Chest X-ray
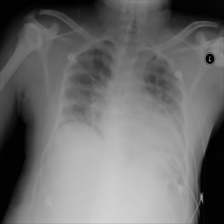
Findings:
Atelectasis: negative
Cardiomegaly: positive
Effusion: negative
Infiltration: negative
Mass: negative
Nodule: negative
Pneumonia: negative
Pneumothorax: negative
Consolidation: negative
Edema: negative
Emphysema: negative
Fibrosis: negative
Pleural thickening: negative
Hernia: negative